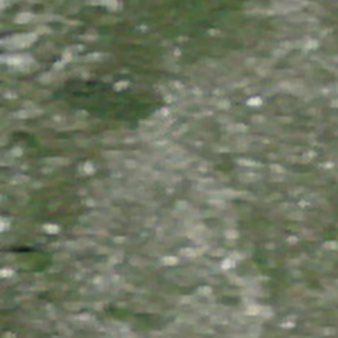
Label: other